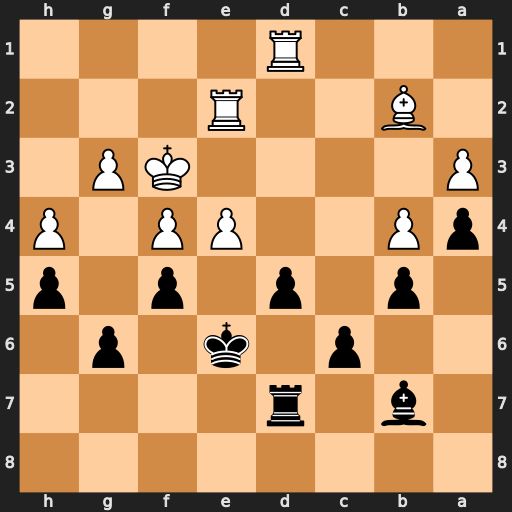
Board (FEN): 8/1b1r4/2p1k1p1/1p1p1p1p/pP2PP1P/P4KP1/1B2R3/3R4
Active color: b
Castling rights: -
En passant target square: -
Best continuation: dxe4+ Rxe4+ fxe4+